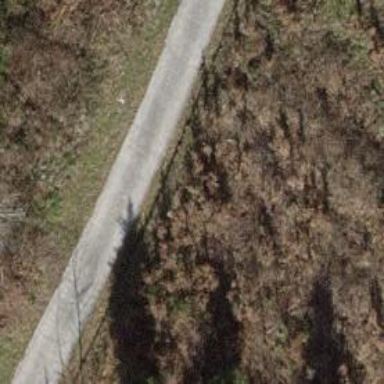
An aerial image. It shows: Well-maintained track road with grade 1 tracktype.